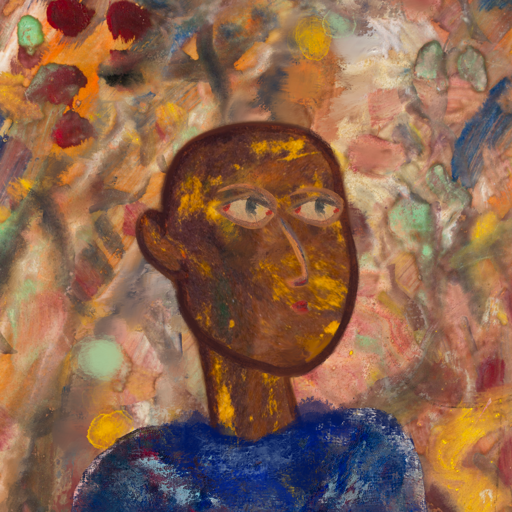
Background: Mother_And_Son_Mother, Head And Neck Side: Comrade, Face Side: GypsyMother, Bust: Irani, Hair Side: Blank, Head Accessory: Blank, Second Necklace: Blank, Necklace: Blank, Baby: Blank